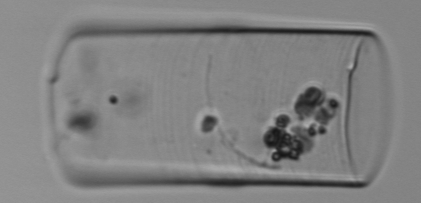
Label: Guinardia_flaccida